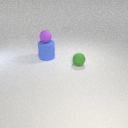
small purple rubber sphere above large blue rubber cylinder